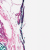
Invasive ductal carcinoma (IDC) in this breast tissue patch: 0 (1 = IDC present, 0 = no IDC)